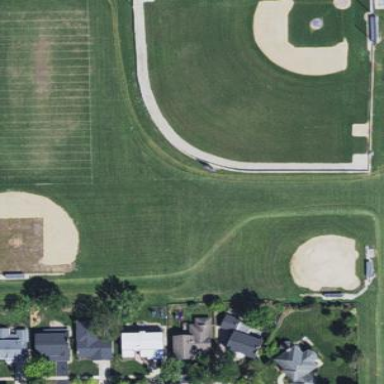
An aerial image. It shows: Baseball pitch for leisure land activities.